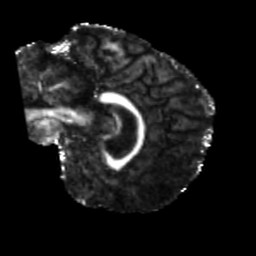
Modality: FA
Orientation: sagittal
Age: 53
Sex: male
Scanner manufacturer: siemens
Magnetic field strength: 3 T
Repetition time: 5.25 s
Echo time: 0.08 s